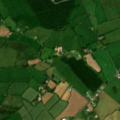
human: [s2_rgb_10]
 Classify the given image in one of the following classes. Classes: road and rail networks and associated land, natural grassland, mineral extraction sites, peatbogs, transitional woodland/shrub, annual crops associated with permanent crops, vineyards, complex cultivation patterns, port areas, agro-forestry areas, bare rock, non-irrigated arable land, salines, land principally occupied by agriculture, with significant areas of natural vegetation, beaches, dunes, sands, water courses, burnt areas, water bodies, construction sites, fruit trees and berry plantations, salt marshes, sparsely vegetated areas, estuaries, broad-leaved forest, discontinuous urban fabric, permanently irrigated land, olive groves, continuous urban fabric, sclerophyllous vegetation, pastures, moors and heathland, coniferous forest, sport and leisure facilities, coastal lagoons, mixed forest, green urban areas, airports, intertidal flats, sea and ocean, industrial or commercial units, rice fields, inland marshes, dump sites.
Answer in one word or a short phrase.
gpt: pastures, coniferous forest, mixed forest